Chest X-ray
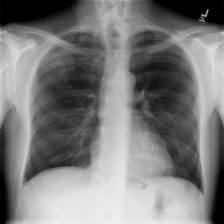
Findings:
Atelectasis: negative
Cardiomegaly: negative
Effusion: positive
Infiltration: negative
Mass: negative
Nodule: negative
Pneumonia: negative
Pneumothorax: negative
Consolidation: negative
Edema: negative
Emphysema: negative
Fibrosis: negative
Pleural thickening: negative
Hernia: negative